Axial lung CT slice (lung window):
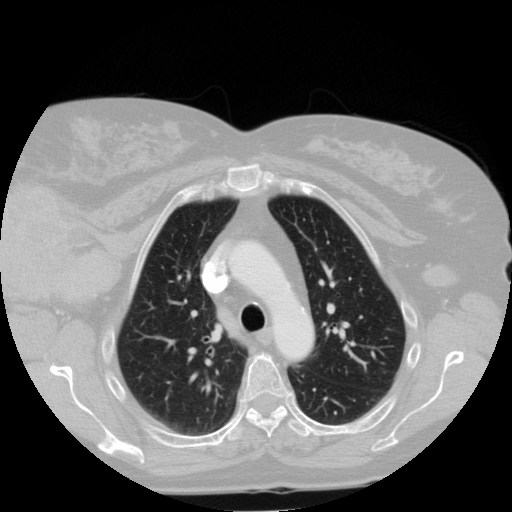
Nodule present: no